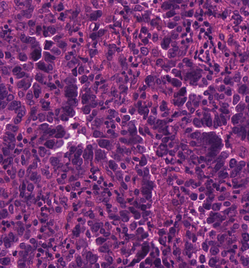
Tumor epithelial tissue: yes
Tumor-associated stroma tissue: no
Normal tissue: no